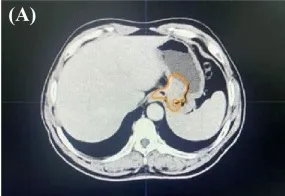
The images from the second treatment fraction with a DSC of 0 for the target area localized by MRI and the target area localized by simulated CT. (The orange line. Delineates the stomach on the CT simulation images.
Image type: radiology (ct)